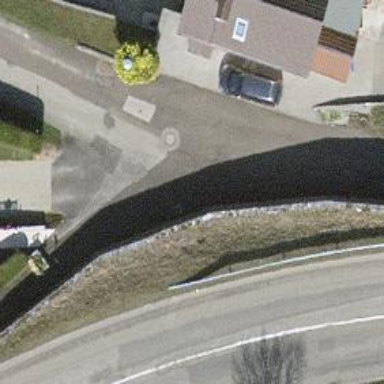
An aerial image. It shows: Retaining wall.